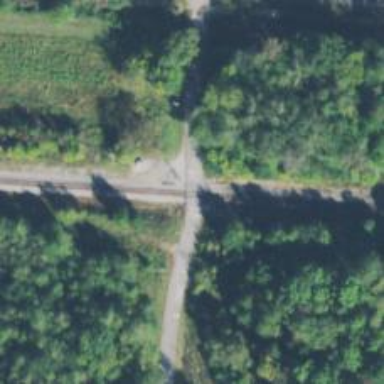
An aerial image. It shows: Level crossing along the railway.